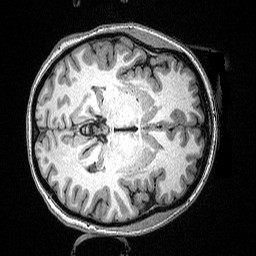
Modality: T1w
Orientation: axial
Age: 25
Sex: female
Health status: healthy
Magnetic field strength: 3 T
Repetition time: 2.53 s
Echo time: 0.00331 s